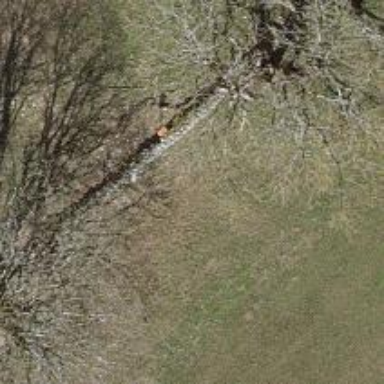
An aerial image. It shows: Pole with roof-covered pipeline marker.